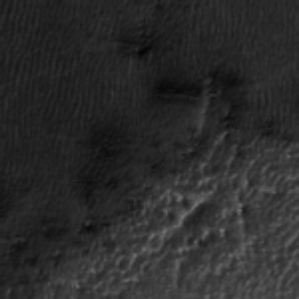
Label: frost